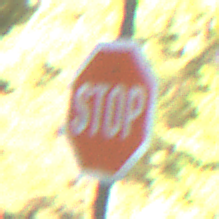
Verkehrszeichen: Stop
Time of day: MorningAfternoon
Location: Outdoor (Nature)
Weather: Clear
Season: NotSpecified
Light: Natural